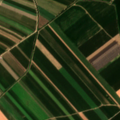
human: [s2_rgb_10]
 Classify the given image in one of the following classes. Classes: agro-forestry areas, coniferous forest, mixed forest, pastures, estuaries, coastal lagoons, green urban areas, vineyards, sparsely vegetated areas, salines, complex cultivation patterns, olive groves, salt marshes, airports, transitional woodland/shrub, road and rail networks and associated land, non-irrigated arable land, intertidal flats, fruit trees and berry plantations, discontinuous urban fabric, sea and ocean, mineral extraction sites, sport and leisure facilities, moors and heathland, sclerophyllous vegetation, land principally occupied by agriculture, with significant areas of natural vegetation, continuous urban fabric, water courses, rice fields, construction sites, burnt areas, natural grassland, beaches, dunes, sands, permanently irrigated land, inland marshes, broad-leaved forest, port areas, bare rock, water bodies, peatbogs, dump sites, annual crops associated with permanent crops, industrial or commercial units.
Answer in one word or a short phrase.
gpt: permanently irrigated land, complex cultivation patterns